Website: walmart
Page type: billing-address
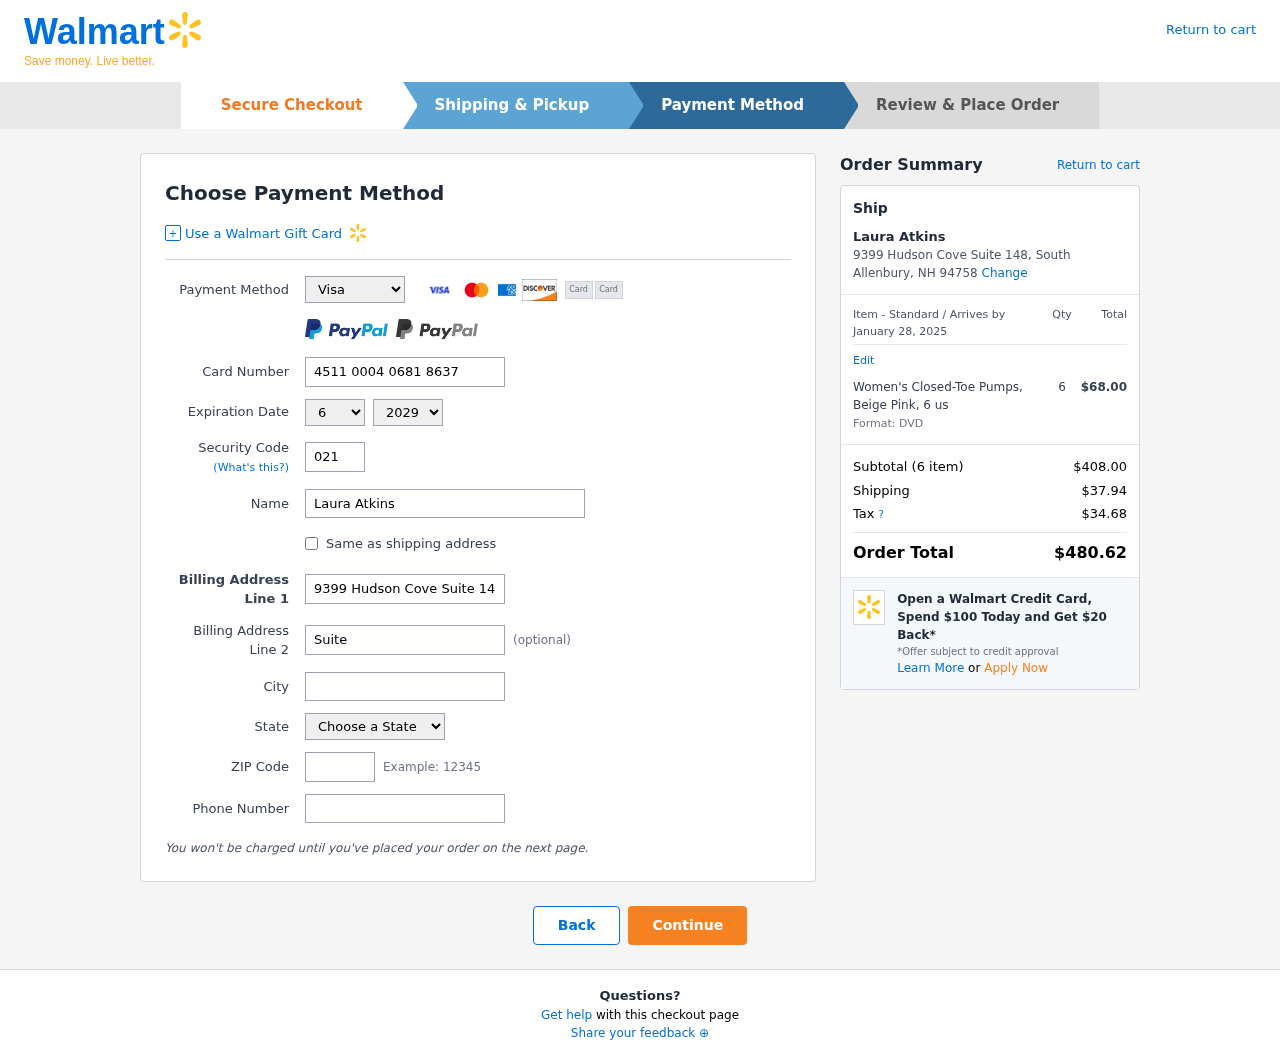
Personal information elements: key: PII_CARD_CVV
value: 021
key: PII_CARD_EXPIRY_MONTH
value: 06
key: PII_CARD_EXPIRY_YEAR
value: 29
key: PII_CARD_NUMBER
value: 4511 0004 0681 8637
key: PII_CARD_TYPE
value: Visa
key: PII_CITY
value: South Allenbury
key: PII_CITY_STATE_ZIP
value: South Allenbury, NH 94758
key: PII_FULLNAME
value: Laura Atkins
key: PII_PHONE
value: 8029355763
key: PII_POSTCODE
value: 94758
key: PII_STATE
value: New Hampshire
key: PII_STREET
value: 9399 Hudson Cove Suite 148
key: PII_STREET2
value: Suite 258
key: PII_FULLNAME2
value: Laura Atkins
Product elements: key: PRODUCT1_NAME
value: Women's Closed-Toe Pumps, Beige Pink, 6 us
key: PRODUCT1_PRICE
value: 68
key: PRODUCT1_QUANTITY
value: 6
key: PRODUCT1_DESC
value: Format: DVD
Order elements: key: ORDER_DELIVERY_DATE
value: January 28, 2025
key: ORDER_NUM_ITEMS
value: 6
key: ORDER_SUBTOTAL
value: $408.00
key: ORDER_SHIPPING_COST
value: $37.94
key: ORDER_TAX
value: $34.68
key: ORDER_TOTAL
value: $480.62